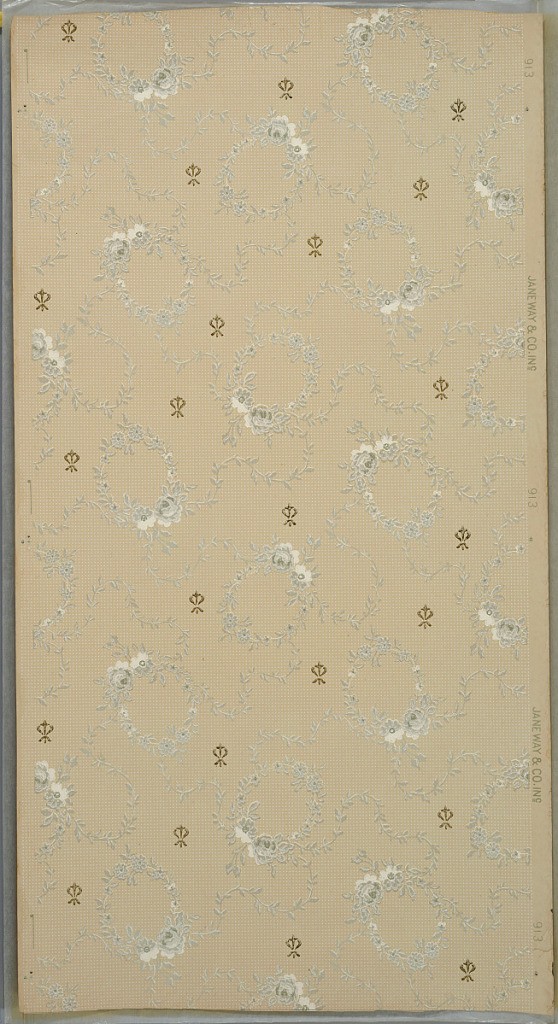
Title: Ceiling paper
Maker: Janeway & Co. Inc., New Brunswick, New Jersey, 1848 - 1914
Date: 1905–1915
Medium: Machine-printed paper
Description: Floral wreaths connected by foliate vines interspersed with small floral ornament. Background of square dots. Beige ground. Printed in grey, white and metallic gold.